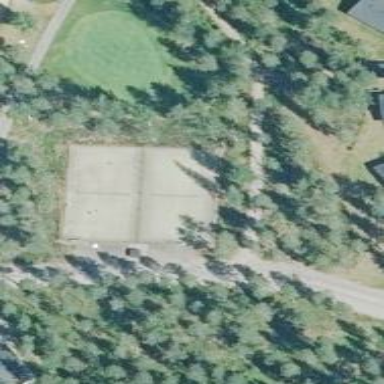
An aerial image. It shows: Paved tennis court on the pitch.